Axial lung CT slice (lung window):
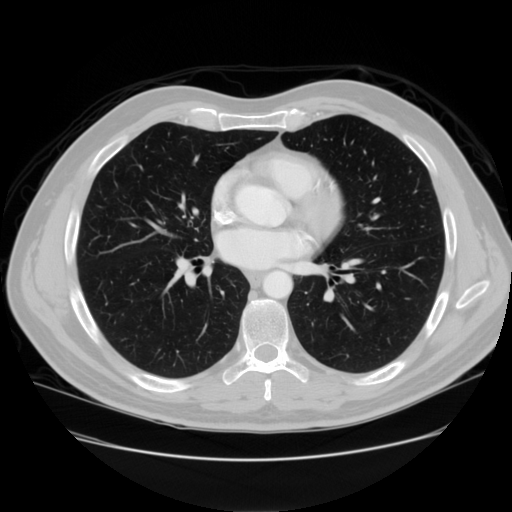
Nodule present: no